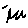
Label: zigzag